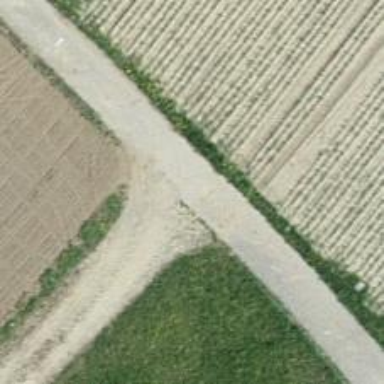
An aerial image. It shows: Well-maintained track road of grade 1.